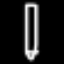
Label: pencil